Question: We've come across a slight issue with loading of multiple partial views via Ajax that I can't narrow down.
The page loads 6 partial views on the click of a button.
We originally had the partial views rendered on a single page by the server, however this meant that the processing ran in series and the page didn't return very quickly.
So I created a little bit of javascript that would run and async ajax request to refresh them all (note that the partial view url is rendered in the markup to make this easier, temporarily).
'''
function refreshAllPartials() {
$('div.partial').each(function () {
var partialView = $(this);
var partialViewUrl = $(partialView).attr('partialUrl');
var parent = $(partialView).parent();
$(parent).empty();
$.ajax({
url: partialViewUrl,
type: "GET",
async: true,
success: function (response, textStatus, jqXHR) {
$(parent).html(response);
}
});
});
}
'''
Now, the issue is that although the each of the partial view requests takes around 0.7s to return (checked using Fiddler), the output from Firebug shows something thing different.

The output from fiddler is consistent within a few milliseconds, however the firebug output and the visual effect to the user, seem to keep changing.
I'm guessing there is something I'm missing about how the javascript works, and how rendering works, but maybe I'm just doing something wrong?
I'm using ASP.NET MVC3, however, I'm not sure it's relevant as Fiddler is showing that IIS is returning the data in a timely manner.
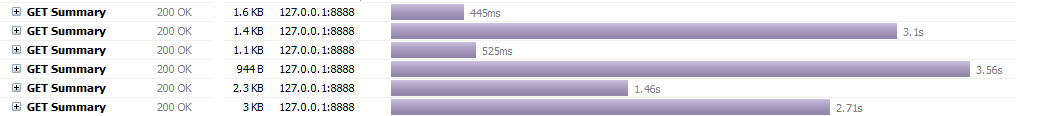
Answer: This issue is that the controller actions are not marked as only requiring Read access to the Session state.
There is an "feature" of the SessionState in ASP.NET that only 1 request can have exclusive access the session, and all other requests are then "queued" behind it.
All I needed to do was separate the action methods that do not need Write access to the session into another controller and add:
'''
[SessionState(System.Web.SessionState.SessionStateBehavior.ReadOnly)]
'''
as an attribute to the new controller.
viola, very performant site now, very snappy.